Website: slack
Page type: stored-credit-cards
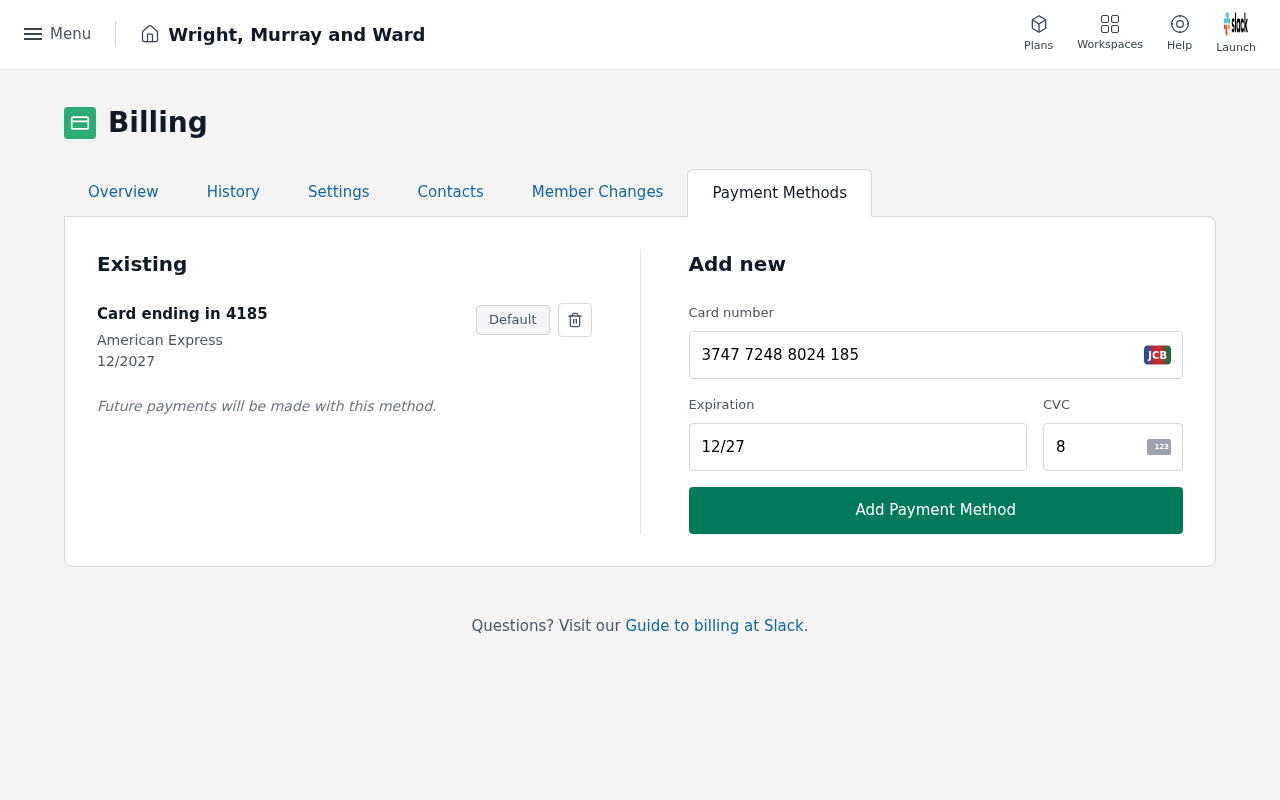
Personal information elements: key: PII_CARD_CVV
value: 8146
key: PII_CARD_EXPIRY
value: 12/2027
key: PII_CARD_EXPIRY
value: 12/27
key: PII_CARD_LAST4
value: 4185
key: PII_CARD_NUMBER
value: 3747 7248 8024 185
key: PII_CARD_TYPE
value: American Express
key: PII_COMPANY
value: Wright, Murray and Ward